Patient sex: M
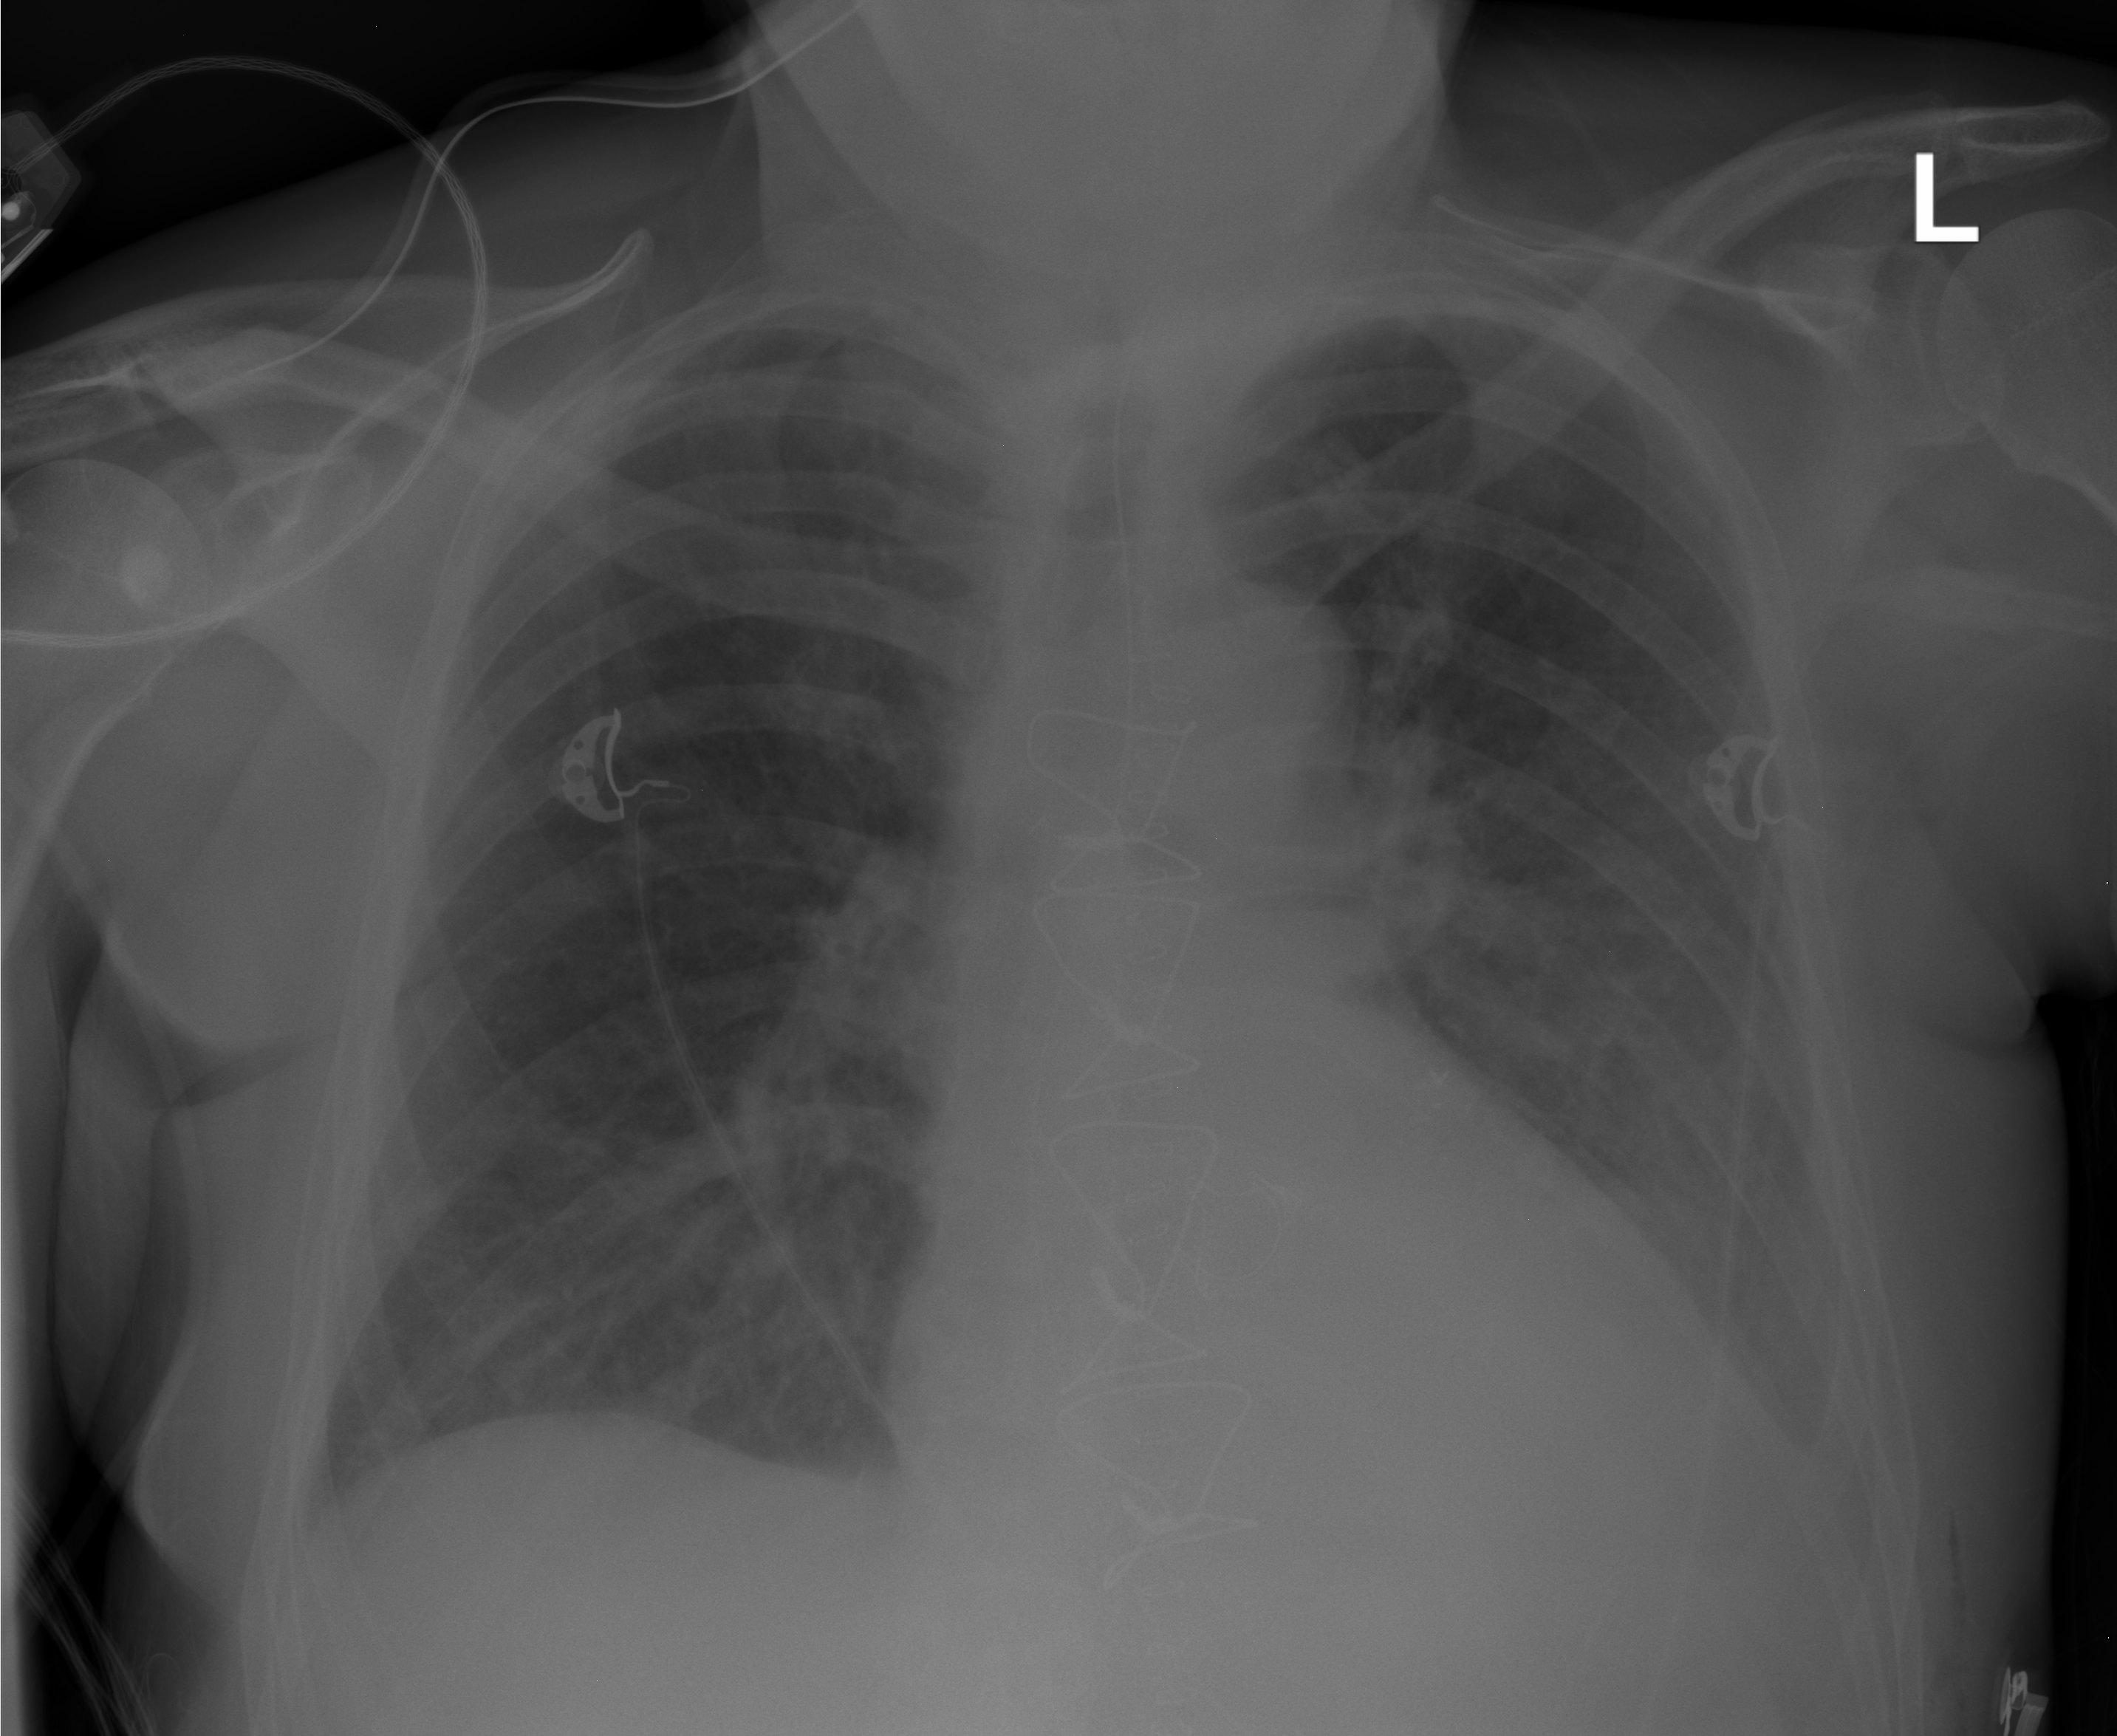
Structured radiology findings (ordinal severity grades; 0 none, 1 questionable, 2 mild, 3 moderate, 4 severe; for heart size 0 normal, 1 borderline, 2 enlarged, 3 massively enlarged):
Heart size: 2
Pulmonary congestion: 2
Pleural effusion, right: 0
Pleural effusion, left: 1
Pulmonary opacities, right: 1
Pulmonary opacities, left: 1
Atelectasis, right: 0
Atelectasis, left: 0